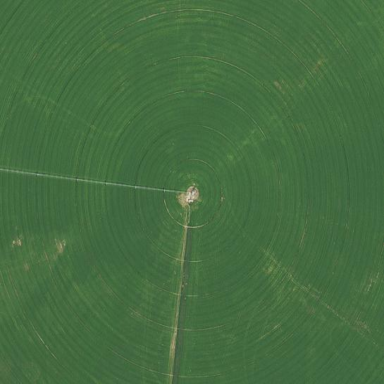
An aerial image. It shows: Farmland with pivot irrigation system.